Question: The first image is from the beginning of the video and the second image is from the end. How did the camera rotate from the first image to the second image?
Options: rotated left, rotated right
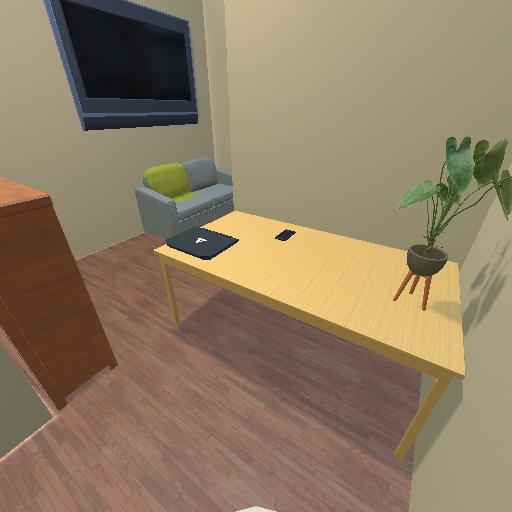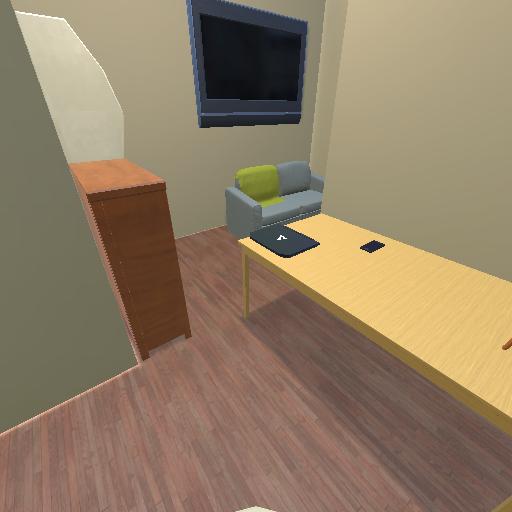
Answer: rotated left